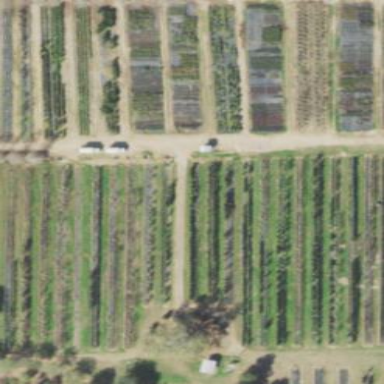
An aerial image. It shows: Plant nursery with trees.